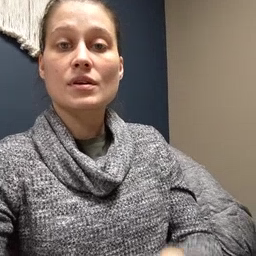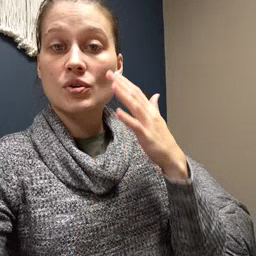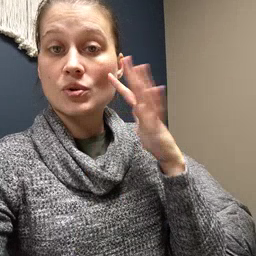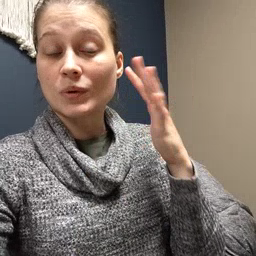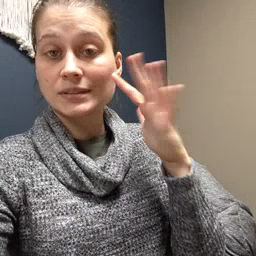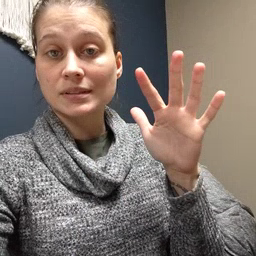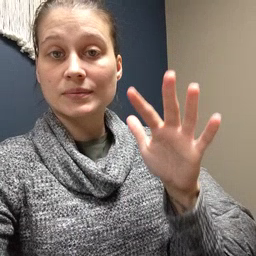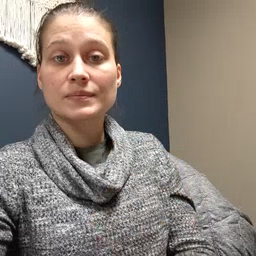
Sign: noisy